Question: My App Has to integrate search location names using text box. Is Map kit has any method to implement this kind of a functionality ? This below image displays what i exactly need

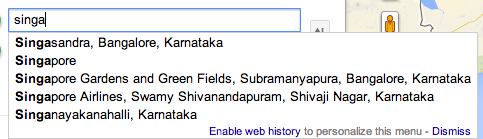
Answer: , there is not any method of MapKit to implement this type of property..
For That You have to implement Your own Code, i.e. use of UISearchbarCantroller or Simple UISearchbar.
For Search results you can use <URL> api.
You can Use this <URL>.
In
iOS >= 6.1 provides <URL> to search for natural language points of interest. Sample
'''
MKLocalSearchRequest *request = [[MKLocalSearchRequest alloc] init];
request.region = regionToSearchIn;
request.naturalLanguageQuery = @"restaurants"; // or business name
MKLocalSearch *localSearch = [[MKLocalSearch alloc] initWithRequest:request];
[localSearch startWithCompletionHandler:^(MKLocalSearchResponse *response, NSError *error) {
// do something with the results / error
}];
'''